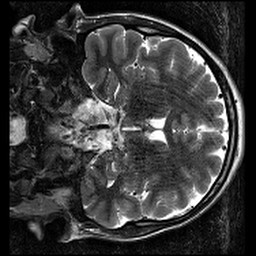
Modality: T2w
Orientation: coronal
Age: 29
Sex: male